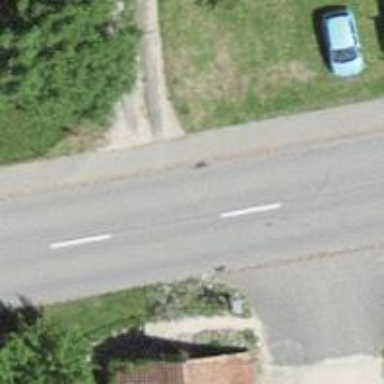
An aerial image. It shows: Tertiary road with asphalt surface and sidewalk on the left.